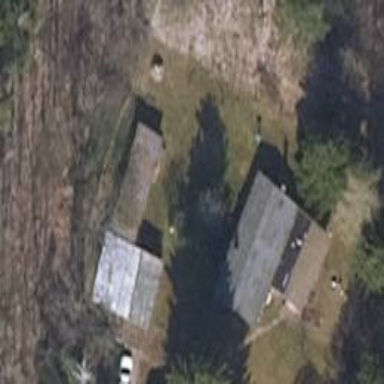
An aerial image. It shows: Bungalow.